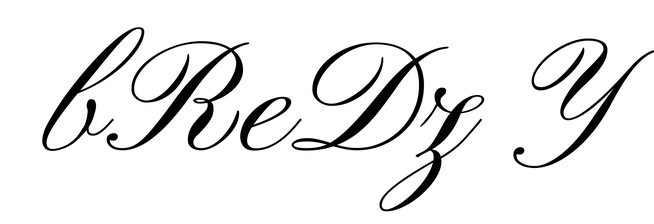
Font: PinyonScript-Regular